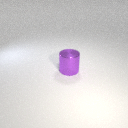
large purple metal cylinder